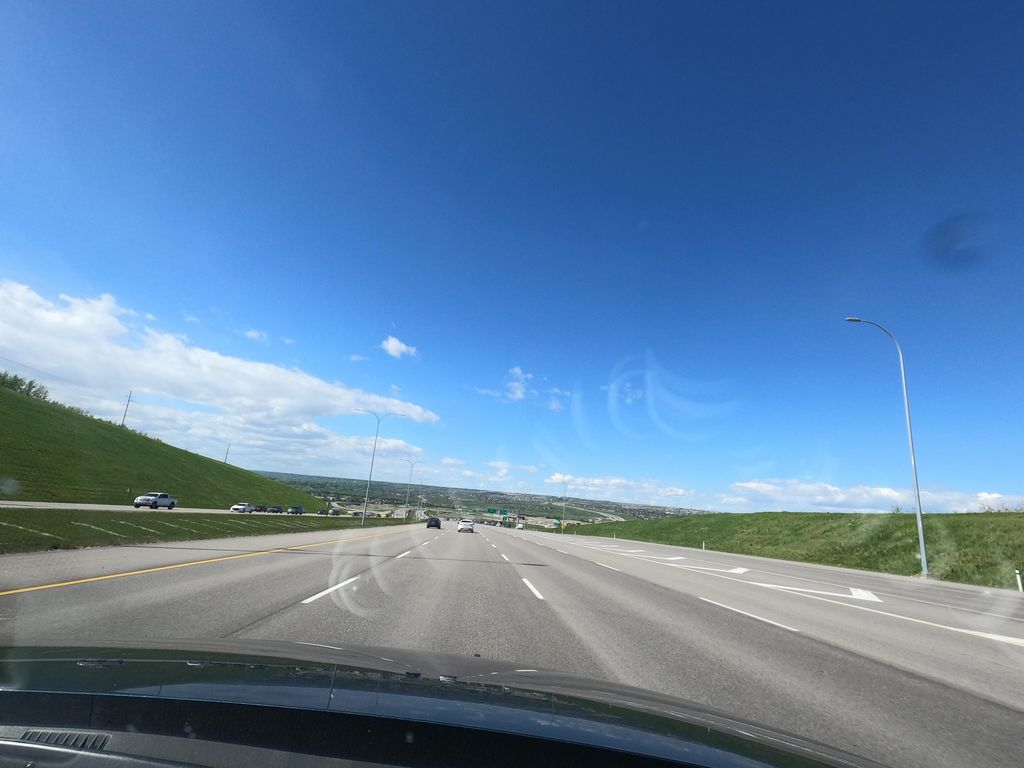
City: calgary